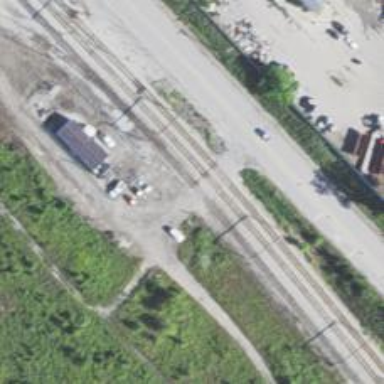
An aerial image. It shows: Railway level crossing.